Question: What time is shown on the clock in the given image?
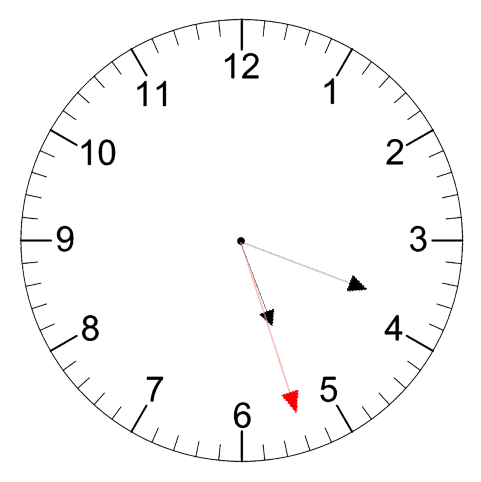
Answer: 05:18:27